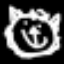
Label: pencil